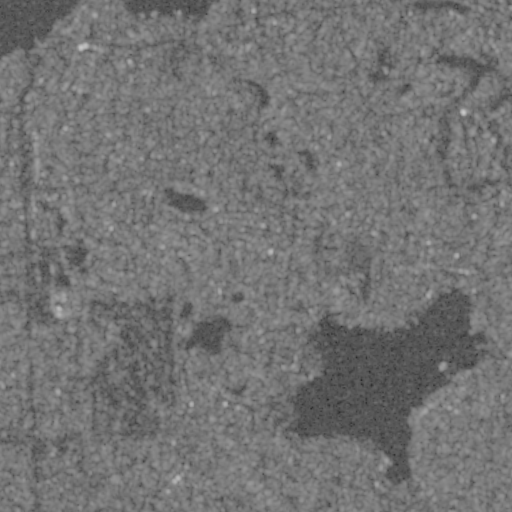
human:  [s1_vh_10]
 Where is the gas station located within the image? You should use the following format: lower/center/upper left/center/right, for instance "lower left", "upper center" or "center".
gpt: The gas station is located in the upper left of the image.
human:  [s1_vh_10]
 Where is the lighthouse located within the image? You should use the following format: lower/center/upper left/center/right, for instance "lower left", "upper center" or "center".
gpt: The lighthouse is located in the lower center of the image.
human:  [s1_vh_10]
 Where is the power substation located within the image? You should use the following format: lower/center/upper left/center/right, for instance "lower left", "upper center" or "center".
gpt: The power substation is located in the upper right of the image.
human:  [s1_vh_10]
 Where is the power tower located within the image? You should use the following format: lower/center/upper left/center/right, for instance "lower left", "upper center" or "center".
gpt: The power tower is located in the upper left of the image.
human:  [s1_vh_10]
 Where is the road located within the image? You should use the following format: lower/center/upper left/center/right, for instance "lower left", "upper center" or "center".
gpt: There is no road in the image.

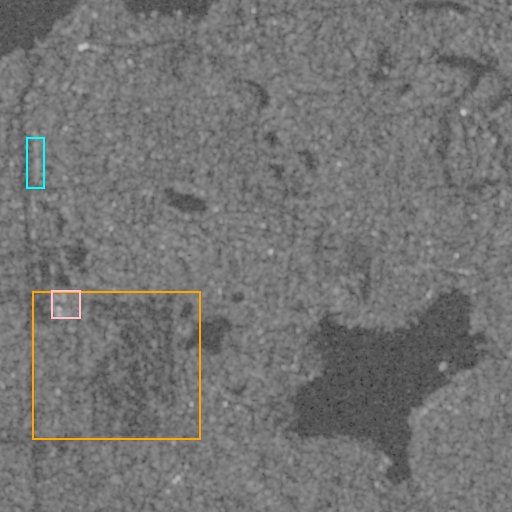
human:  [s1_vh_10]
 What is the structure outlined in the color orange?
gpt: The structure outlined in orange is a park.
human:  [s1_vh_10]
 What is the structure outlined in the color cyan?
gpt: The structure outlined in cyan is a parking lot.
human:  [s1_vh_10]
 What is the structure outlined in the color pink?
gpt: The structure outlined in pink is a building.
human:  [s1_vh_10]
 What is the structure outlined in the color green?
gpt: There is no green outline.